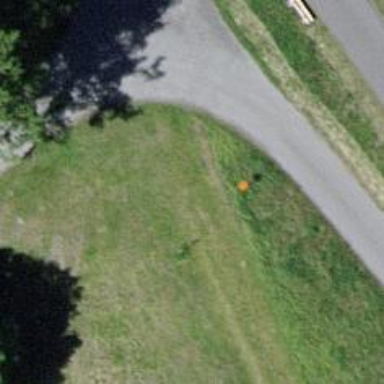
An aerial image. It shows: Aerial marker.